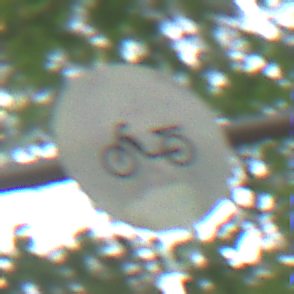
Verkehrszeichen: VerbotMofas
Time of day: MorningAfternoon
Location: Outdoor (RoadRail)
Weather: Clear
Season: NotSpecified
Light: Natural